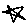
Label: star